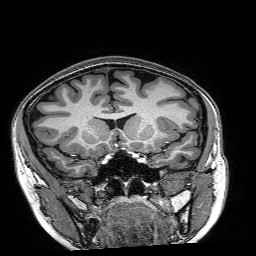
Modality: T1w
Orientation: sagittal